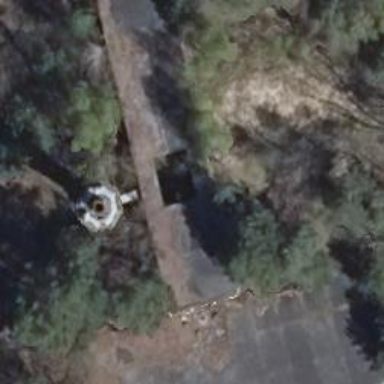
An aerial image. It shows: Partly ruinous building in state of ruins.